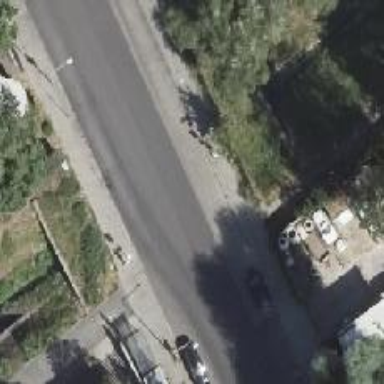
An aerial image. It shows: Unclassified road with asphalt surface crossing bridge. The road has separate sidewalk.